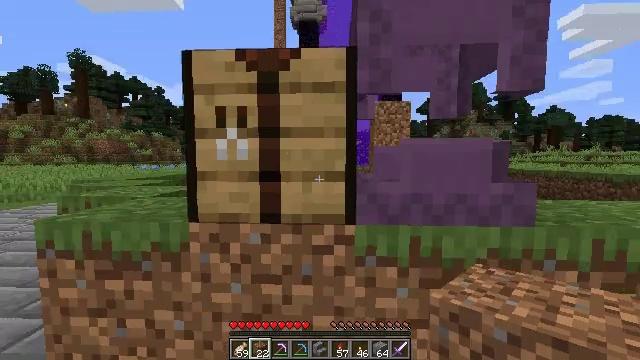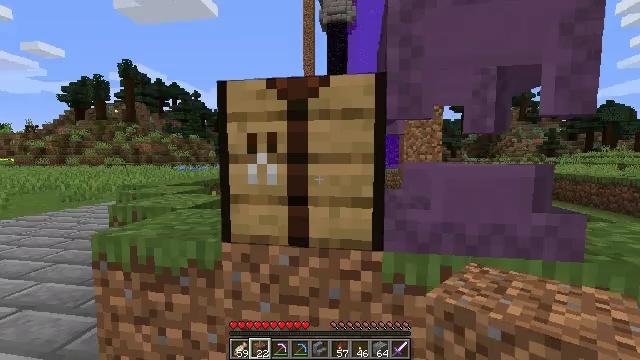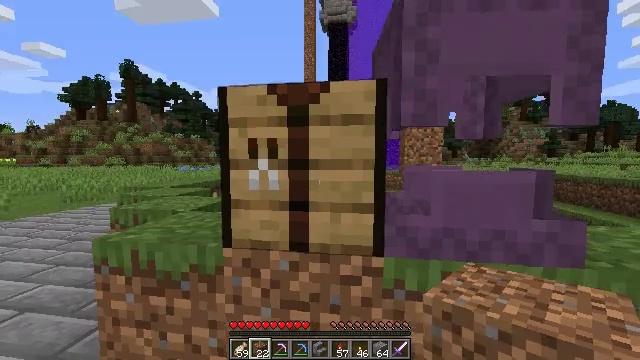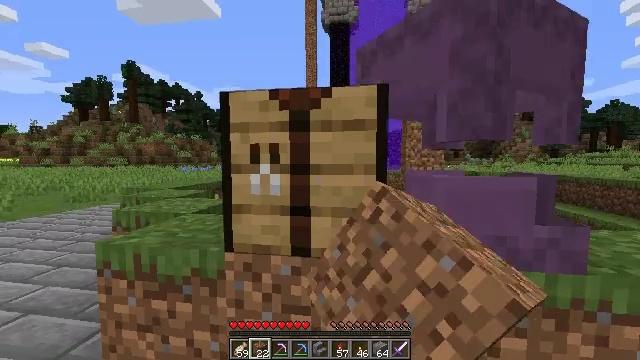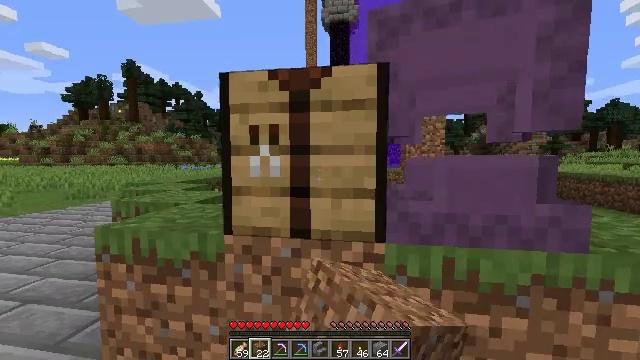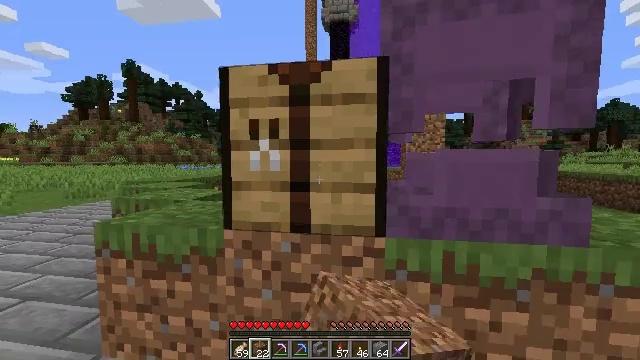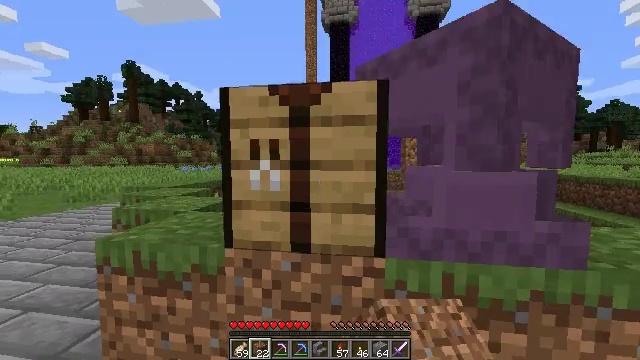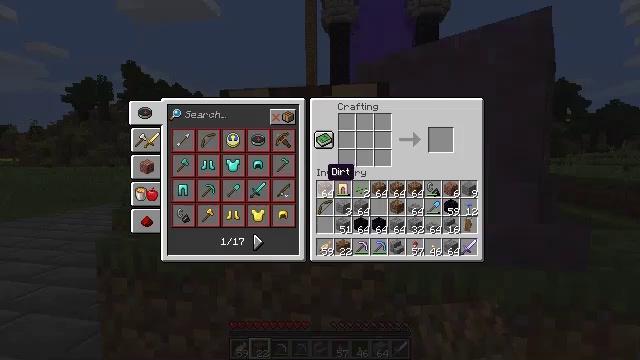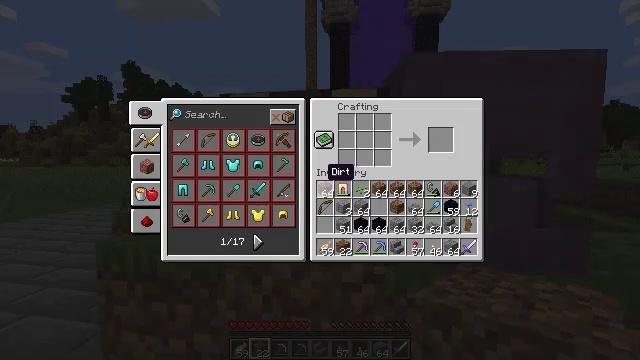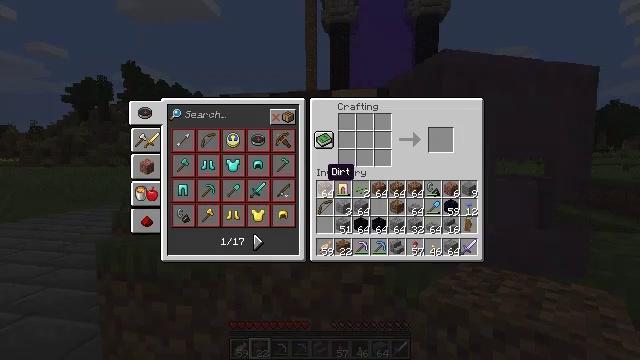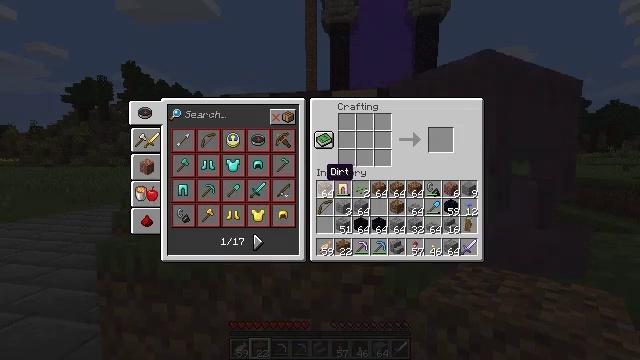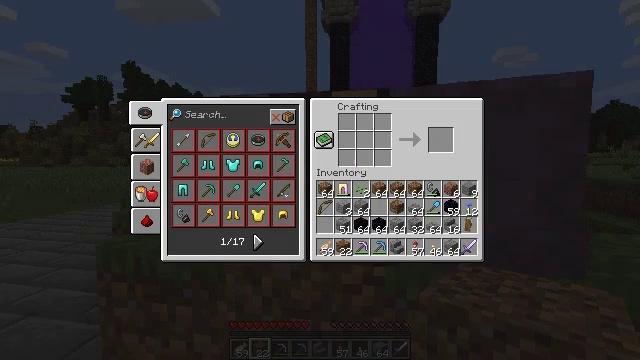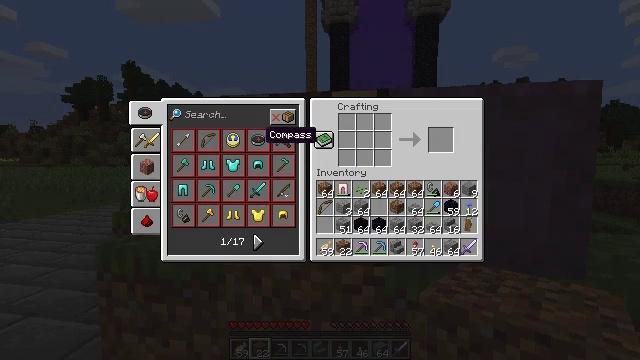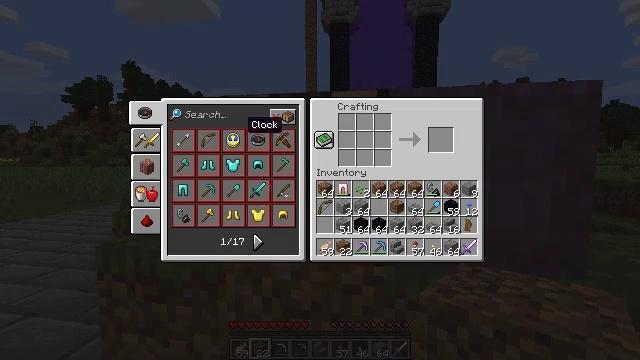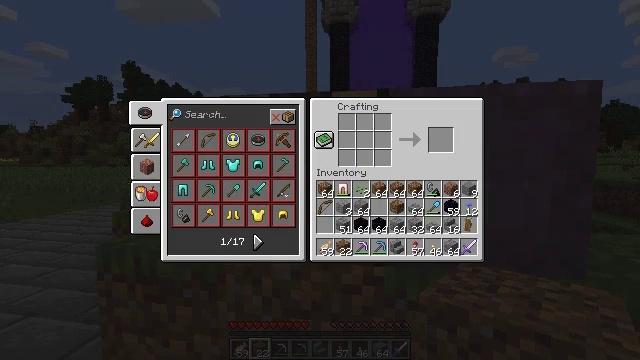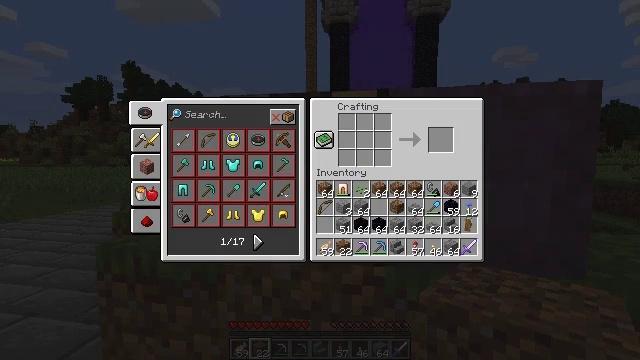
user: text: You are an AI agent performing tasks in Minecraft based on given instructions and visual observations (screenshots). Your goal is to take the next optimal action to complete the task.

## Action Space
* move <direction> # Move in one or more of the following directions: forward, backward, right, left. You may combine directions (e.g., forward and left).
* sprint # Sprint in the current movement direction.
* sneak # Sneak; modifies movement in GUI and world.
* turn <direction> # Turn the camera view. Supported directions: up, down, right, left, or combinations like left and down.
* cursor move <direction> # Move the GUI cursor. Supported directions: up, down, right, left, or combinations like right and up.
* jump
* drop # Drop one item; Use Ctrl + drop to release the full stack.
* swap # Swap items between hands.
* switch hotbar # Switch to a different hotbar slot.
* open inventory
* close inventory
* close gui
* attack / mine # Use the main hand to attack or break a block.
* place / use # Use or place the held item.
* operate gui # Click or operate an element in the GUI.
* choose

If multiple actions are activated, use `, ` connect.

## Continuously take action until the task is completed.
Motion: motion action
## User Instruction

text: Craft a set of stone brick stairs.
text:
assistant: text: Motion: turn left
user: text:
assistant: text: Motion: use / place
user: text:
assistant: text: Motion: use / place
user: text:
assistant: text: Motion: use / place
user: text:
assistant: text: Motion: no_op
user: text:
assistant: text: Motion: no_op
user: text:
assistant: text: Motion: no_op
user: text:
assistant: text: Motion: no_op
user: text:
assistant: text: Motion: no_op
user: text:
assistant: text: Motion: no_op
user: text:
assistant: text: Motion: cursor move left and up
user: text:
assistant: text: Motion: cursor move left and up
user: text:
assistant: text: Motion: cursor move left and up
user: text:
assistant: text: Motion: cursor move left and up
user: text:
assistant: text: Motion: no_op
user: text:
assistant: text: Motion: no_op
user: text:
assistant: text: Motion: no_op
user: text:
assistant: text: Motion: no_op
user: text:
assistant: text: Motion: operate gui
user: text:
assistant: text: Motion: operate gui
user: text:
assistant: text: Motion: no_op
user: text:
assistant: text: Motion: no_op
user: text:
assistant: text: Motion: no_op
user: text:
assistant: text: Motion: no_op
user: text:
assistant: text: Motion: no_op
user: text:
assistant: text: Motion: no_op
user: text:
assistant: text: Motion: no_op
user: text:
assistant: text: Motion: move back
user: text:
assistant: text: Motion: move back
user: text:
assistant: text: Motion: move back